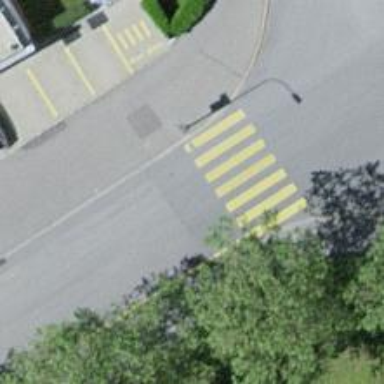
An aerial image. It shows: Asphalt footway with crossing.